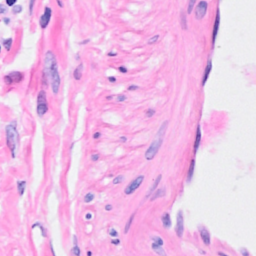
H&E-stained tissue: Breast